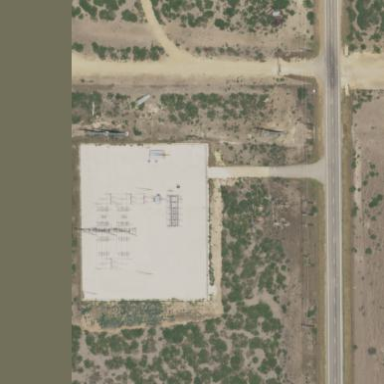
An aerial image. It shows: Distribution power substation secured by fence.